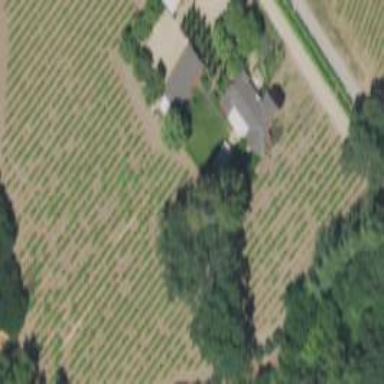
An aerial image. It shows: Vineyard growing wine grapes.